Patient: sex F, age 35
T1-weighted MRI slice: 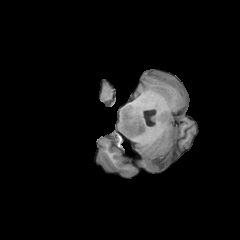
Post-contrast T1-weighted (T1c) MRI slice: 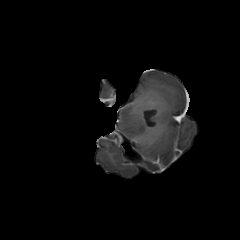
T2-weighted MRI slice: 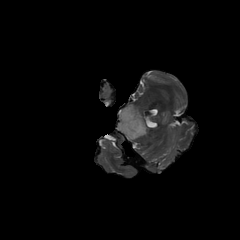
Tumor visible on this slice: yes
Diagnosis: Astrocytoma, IDH-mutant
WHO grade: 3